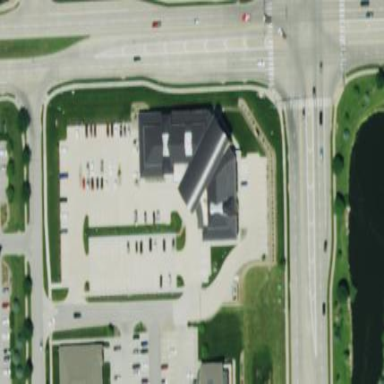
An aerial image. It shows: Clinic building offering healthcare services.